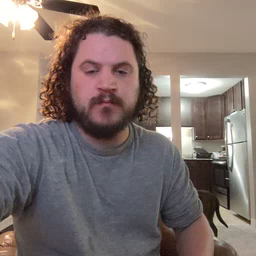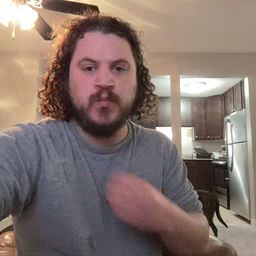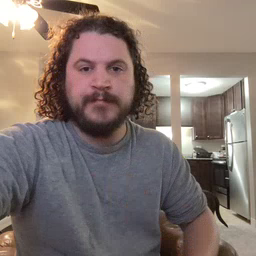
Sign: white